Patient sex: M
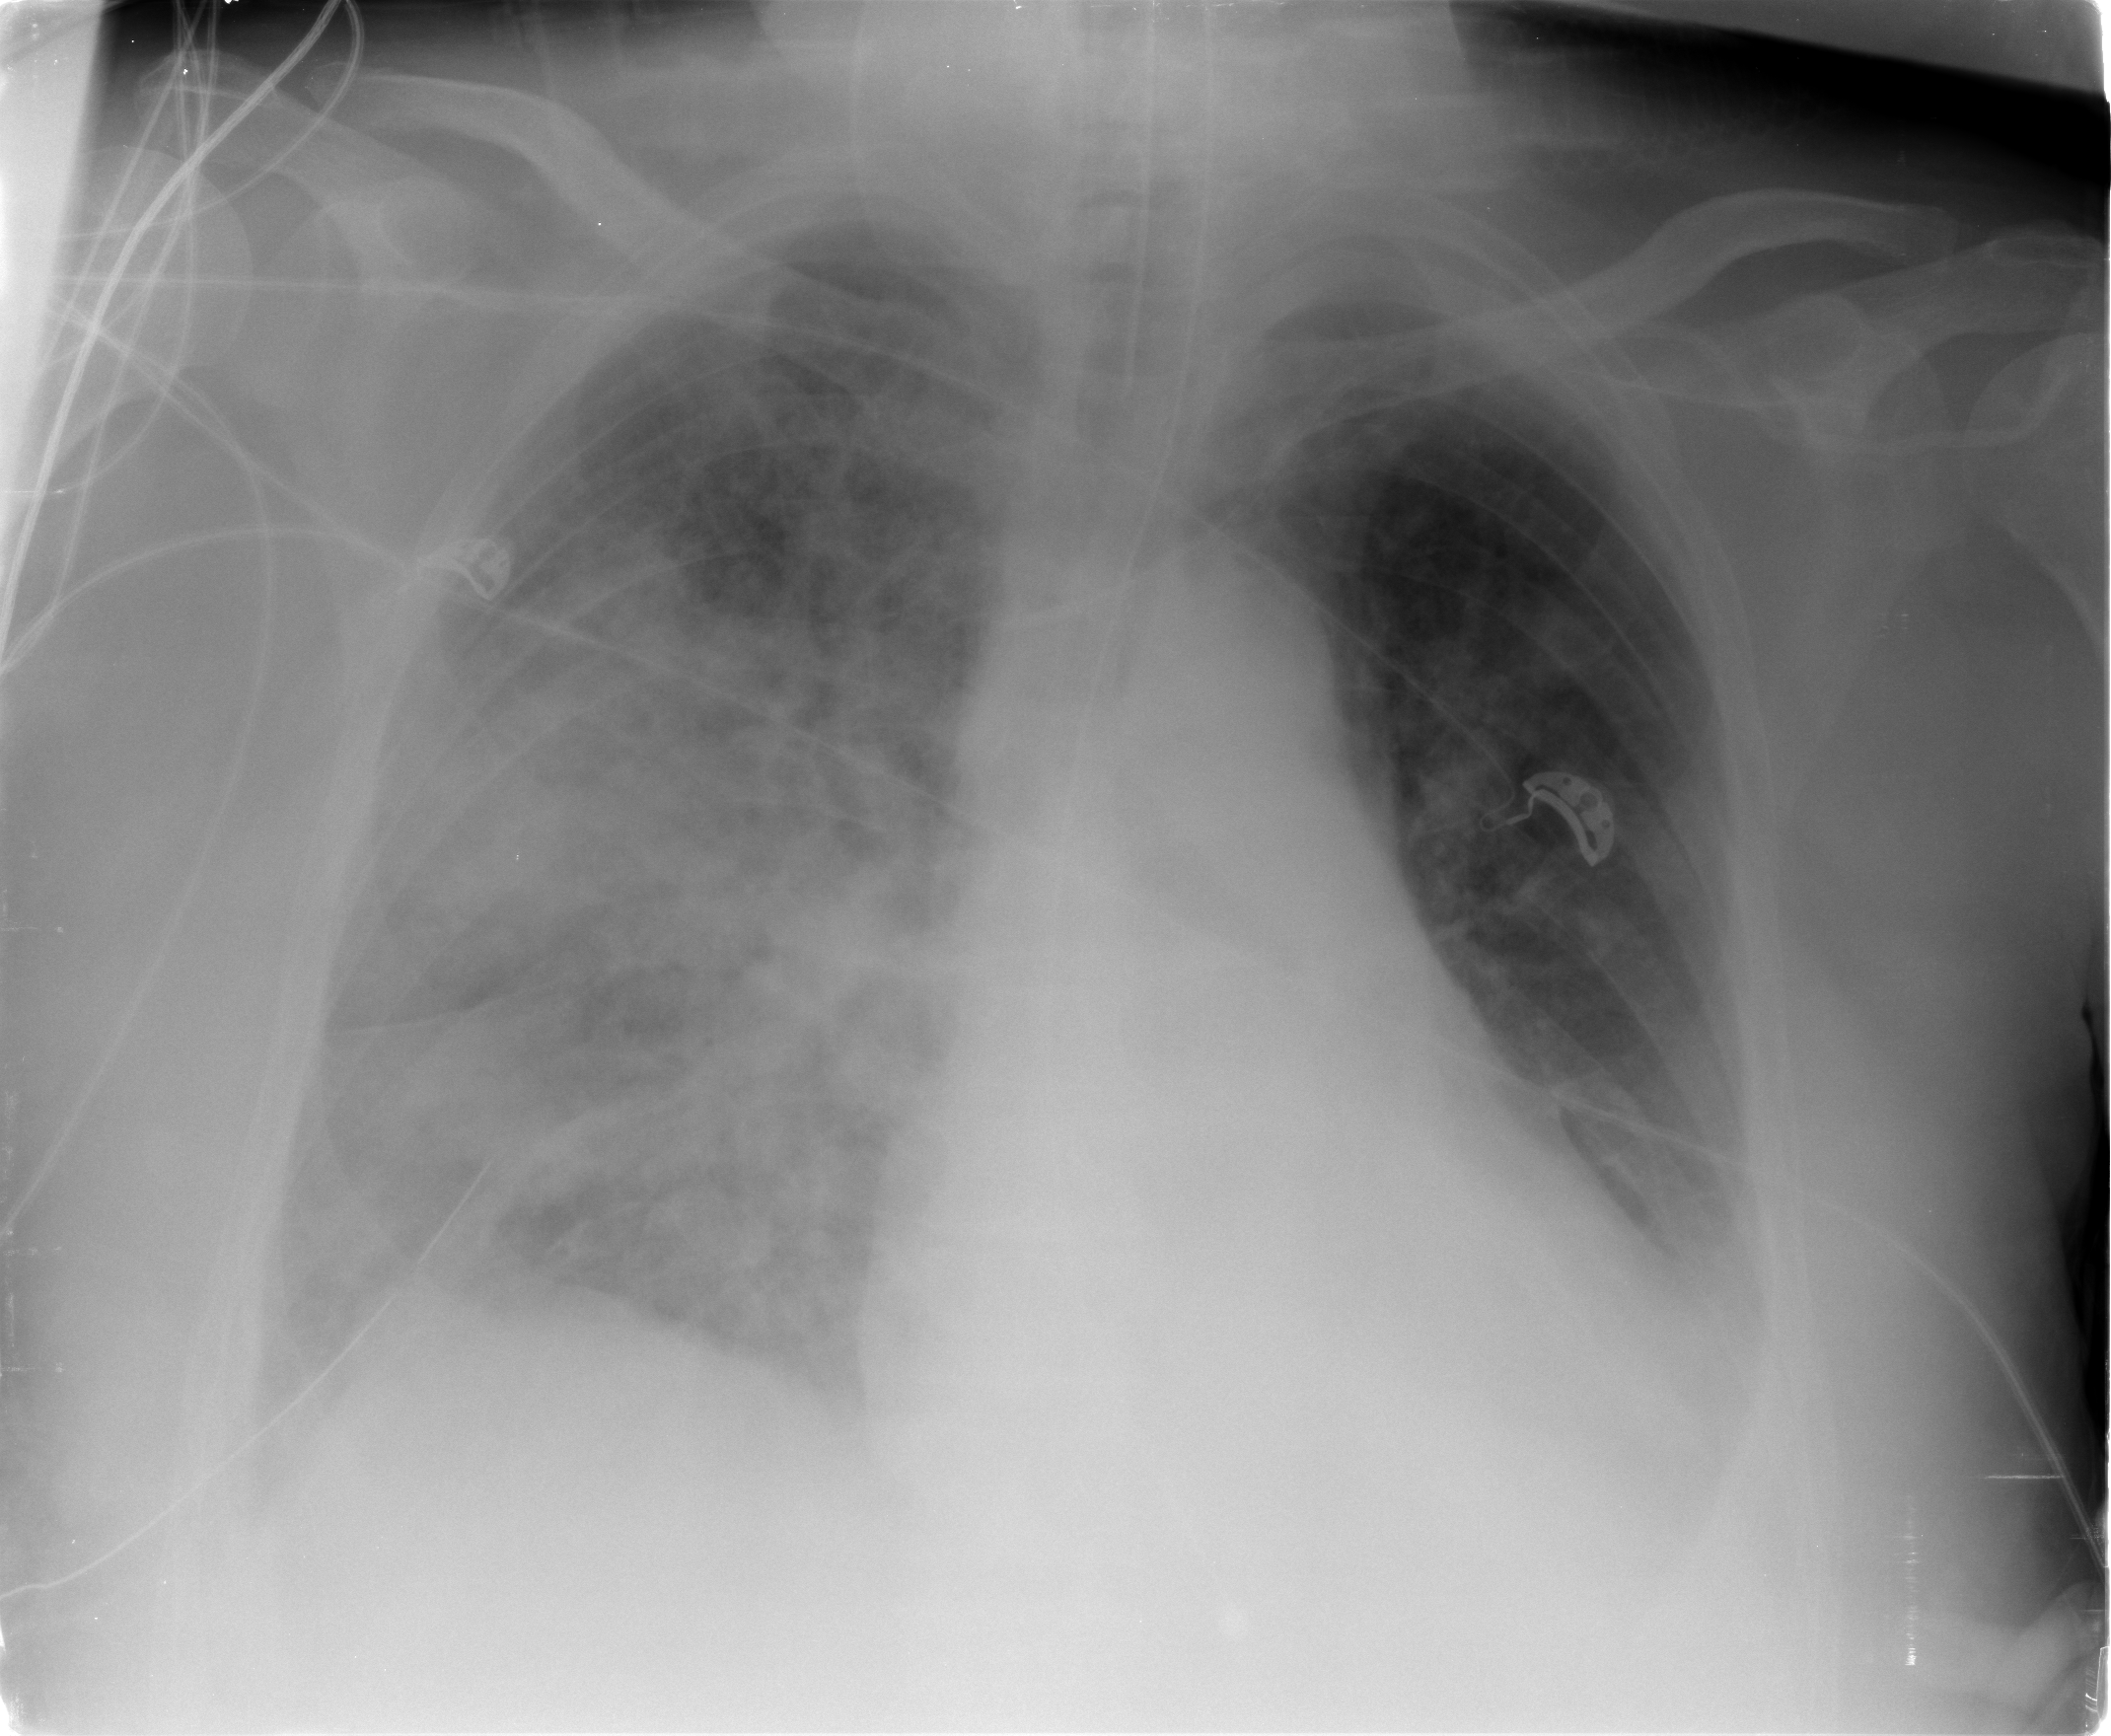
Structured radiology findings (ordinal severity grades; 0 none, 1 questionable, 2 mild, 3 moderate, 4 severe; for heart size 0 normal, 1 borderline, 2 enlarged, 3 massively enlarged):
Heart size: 2
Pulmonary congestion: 0
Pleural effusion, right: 2
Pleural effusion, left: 2
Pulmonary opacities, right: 4
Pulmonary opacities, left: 2
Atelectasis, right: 3
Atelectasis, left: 2